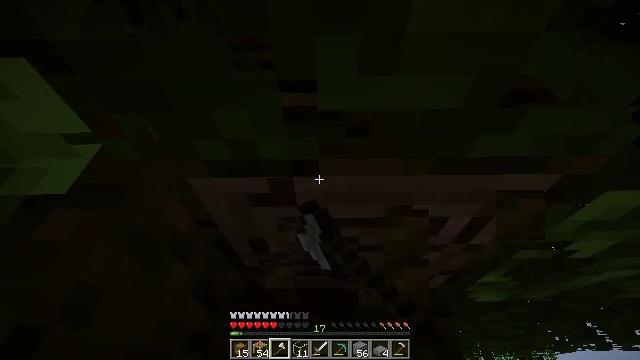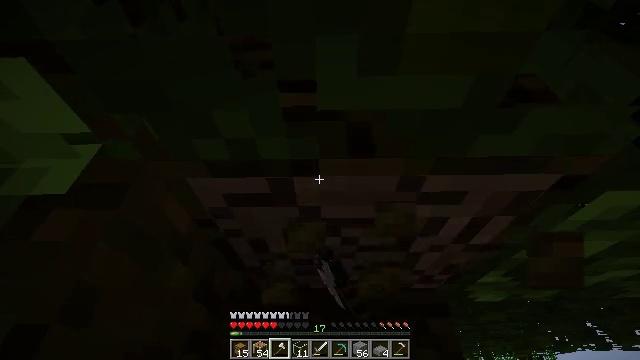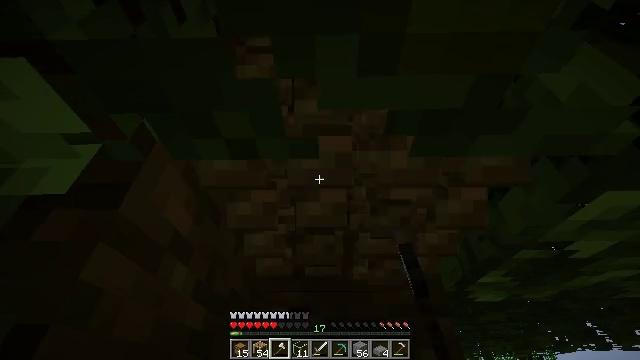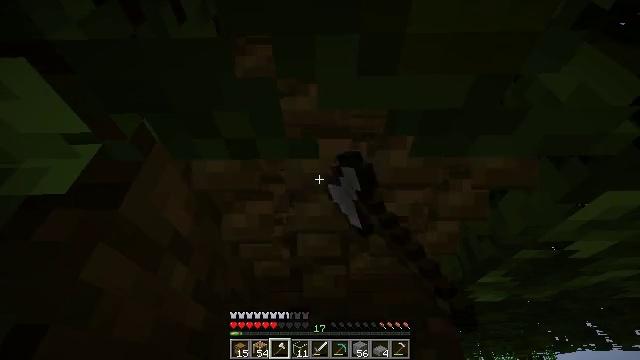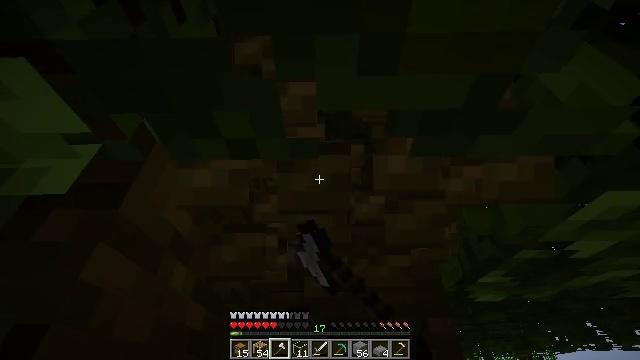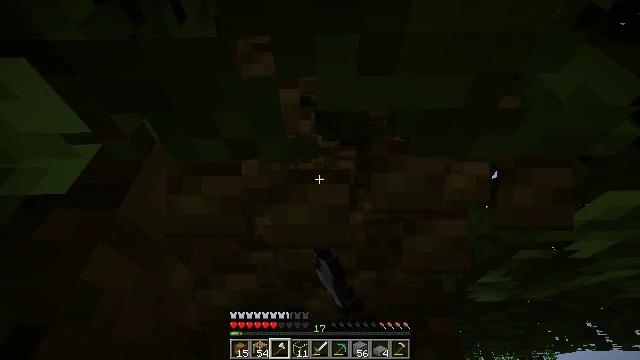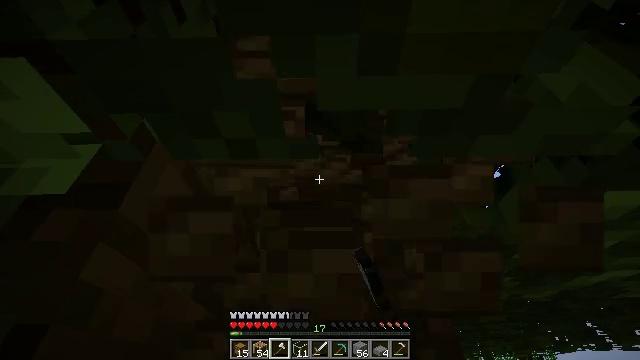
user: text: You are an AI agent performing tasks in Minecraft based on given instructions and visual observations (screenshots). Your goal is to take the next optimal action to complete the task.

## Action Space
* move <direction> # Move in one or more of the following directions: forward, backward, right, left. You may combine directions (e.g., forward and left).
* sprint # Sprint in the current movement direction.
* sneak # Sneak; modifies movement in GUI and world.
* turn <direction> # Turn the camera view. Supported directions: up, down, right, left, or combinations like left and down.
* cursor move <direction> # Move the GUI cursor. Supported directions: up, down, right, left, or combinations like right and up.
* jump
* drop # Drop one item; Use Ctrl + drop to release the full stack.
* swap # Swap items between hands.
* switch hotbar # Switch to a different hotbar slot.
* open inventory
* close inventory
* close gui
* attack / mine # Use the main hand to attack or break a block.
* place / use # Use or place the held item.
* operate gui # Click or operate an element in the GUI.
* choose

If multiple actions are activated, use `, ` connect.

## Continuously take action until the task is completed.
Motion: motion action
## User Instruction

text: Use an axe to chop the jungle log.
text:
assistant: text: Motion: attack / mine
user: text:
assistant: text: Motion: attack / mine
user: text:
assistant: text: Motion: attack / mine
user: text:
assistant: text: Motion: attack / mine
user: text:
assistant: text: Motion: attack / mine
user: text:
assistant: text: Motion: attack / mine
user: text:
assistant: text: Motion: attack / mine